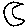
Label: moon